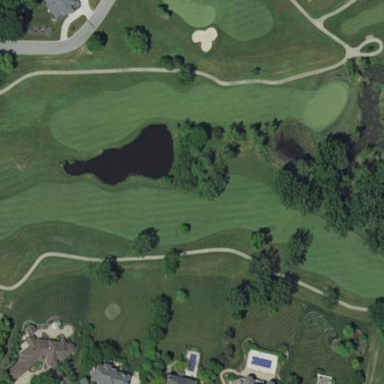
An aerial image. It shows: Grassy area designated as golf fairway.